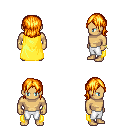
a pixel art fantasy rpg character, male body template, human, tanned skin, yellow cape, white pants, light blonde long bangs hairstyle, bracelets, four views (front, back, left, right), 2x2 character sprite sheet, small pixel art, hard edges, no anti-aliasing